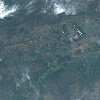
Label: land